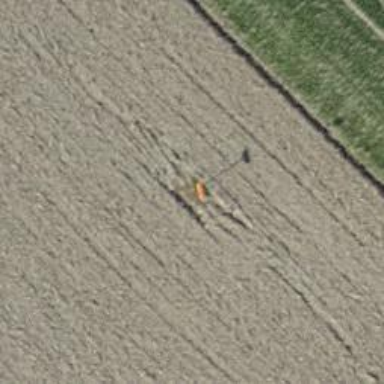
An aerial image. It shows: Aerial marker.